Question: Is possible to add a 5px margin to the buttons on my Navigation Bar?

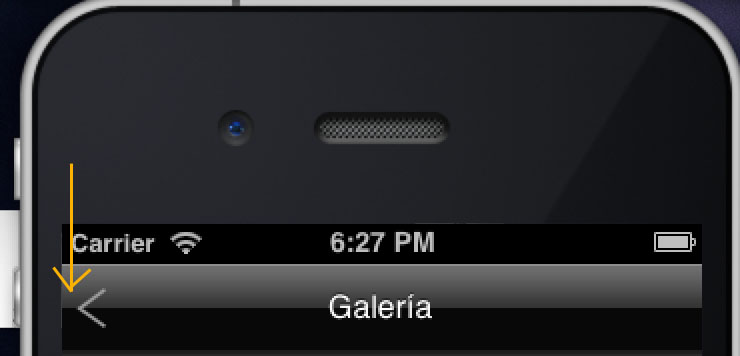
Answer: You could try to add a view to that navigation bar that has two subviews, one for the margin and one for the actual button. If that fails, try adding 5 (or for Retina displays 10) pixels to your image inside the button.